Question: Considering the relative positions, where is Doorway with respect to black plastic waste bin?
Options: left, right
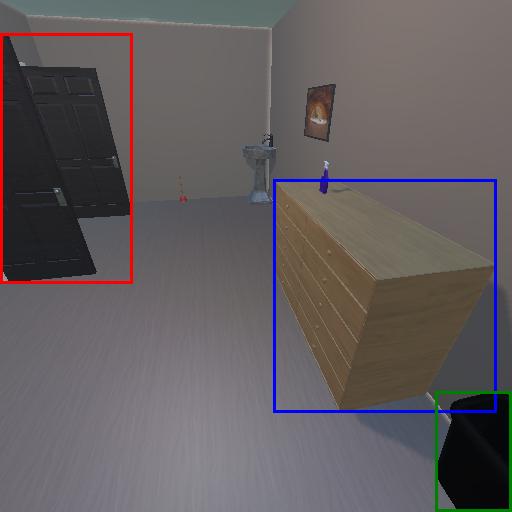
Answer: left